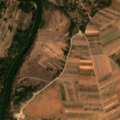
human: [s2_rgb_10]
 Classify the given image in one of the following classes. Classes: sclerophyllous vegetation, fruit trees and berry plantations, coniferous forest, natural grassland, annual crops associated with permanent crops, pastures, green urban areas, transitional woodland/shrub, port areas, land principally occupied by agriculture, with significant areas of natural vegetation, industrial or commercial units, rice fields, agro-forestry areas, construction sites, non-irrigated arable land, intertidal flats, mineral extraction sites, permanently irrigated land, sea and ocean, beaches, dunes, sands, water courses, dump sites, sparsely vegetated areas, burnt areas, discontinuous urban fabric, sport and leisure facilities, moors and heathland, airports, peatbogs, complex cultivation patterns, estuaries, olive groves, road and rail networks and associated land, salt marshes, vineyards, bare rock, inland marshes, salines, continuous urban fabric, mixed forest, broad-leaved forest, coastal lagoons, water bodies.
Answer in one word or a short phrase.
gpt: non-irrigated arable land, pastures, complex cultivation patterns, land principally occupied by agriculture, with significant areas of natural vegetation, water courses